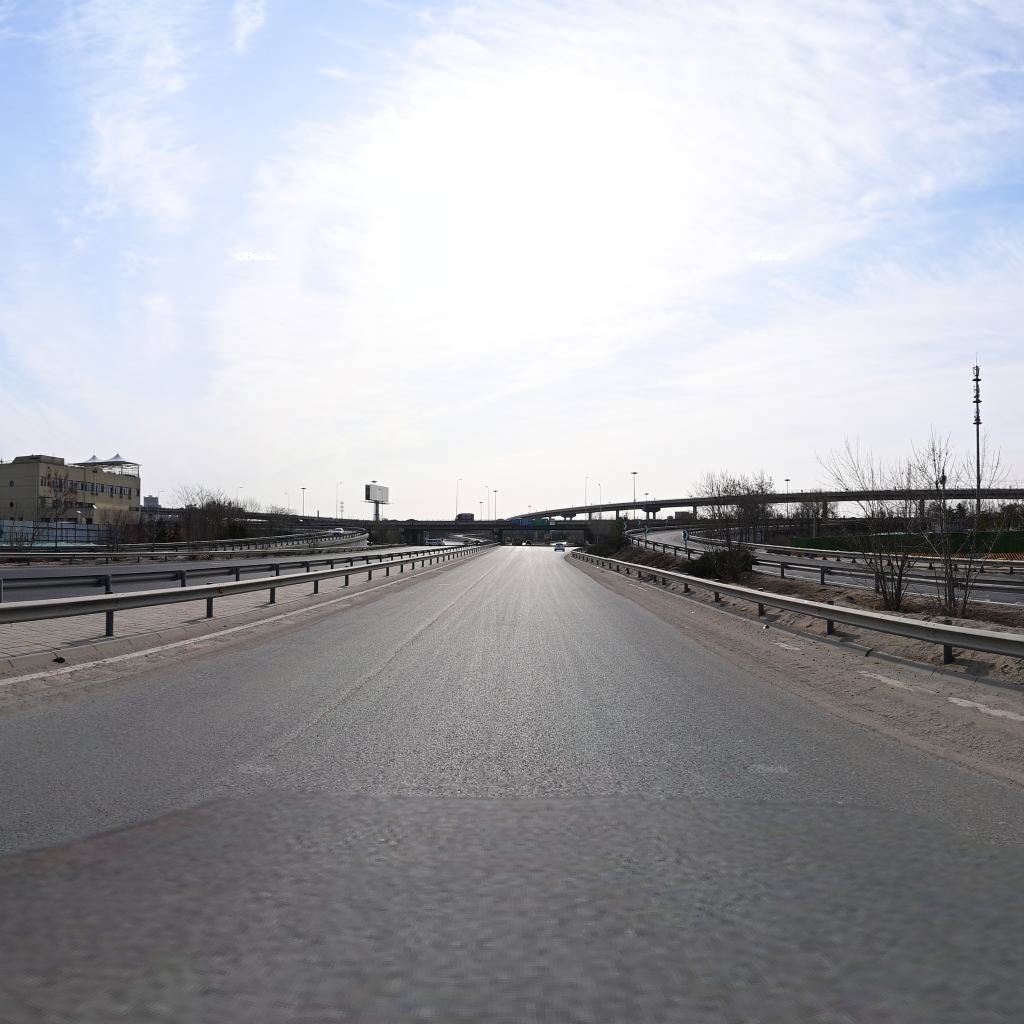
Region: Chaoyang
Road damage annotations: longitudinal crack